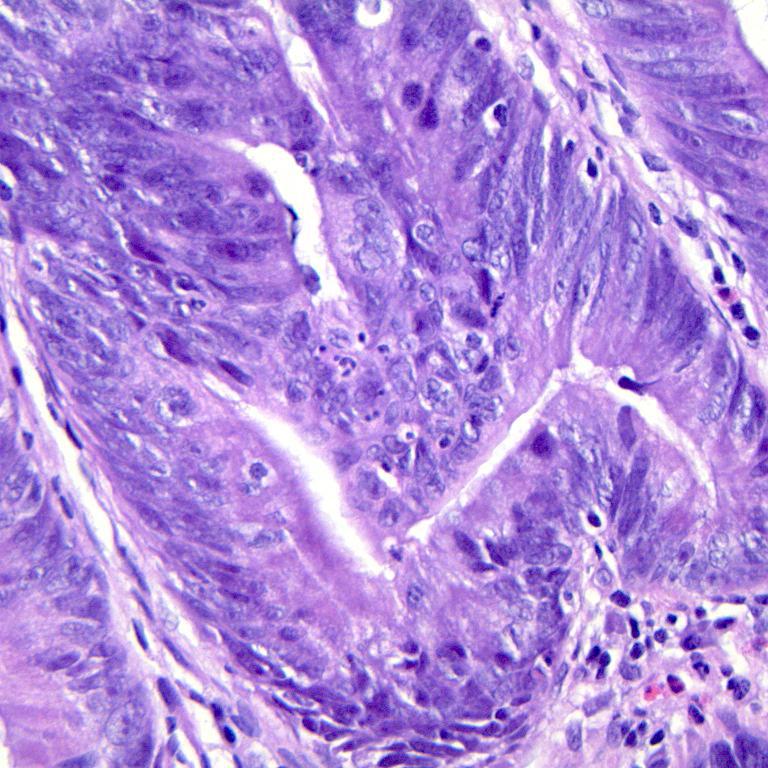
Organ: colon
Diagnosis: adenocarcinomas